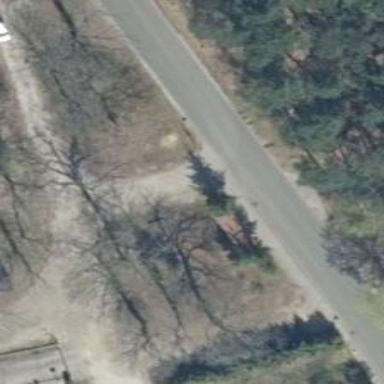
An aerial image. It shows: Unclassified road with asphalt surface.